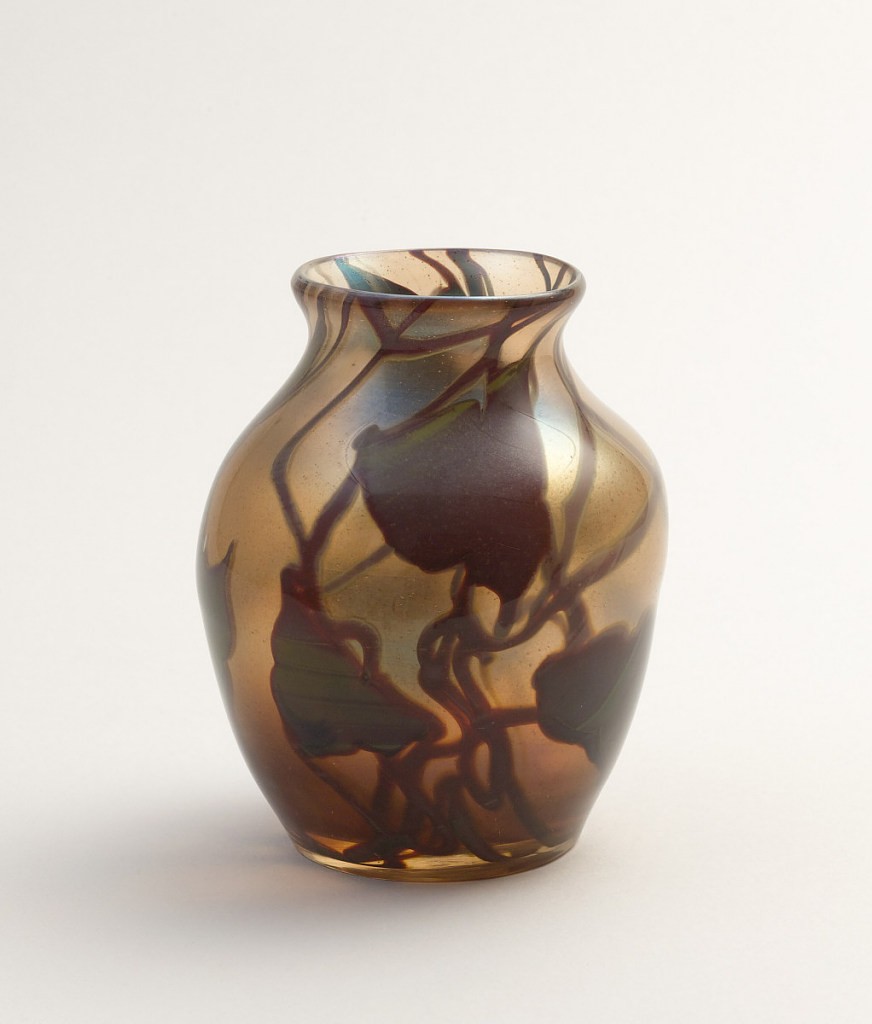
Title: Vase
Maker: Louis Comfort Tiffany, American, 1848–1933
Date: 1918
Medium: Favrile glass
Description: Ovoidal vase with rounded shoulder and everted lip; decorated with abstract floral pattern in dark red-black on gold background.